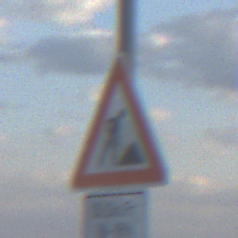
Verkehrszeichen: Arbeitsstelle
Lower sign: ZeitangabenMitBeschraenkungAufWochentage3
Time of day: SunriseSunset
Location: Outdoor (Nature)
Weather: PartlyCloudy
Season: NotSpecified
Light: Natural